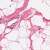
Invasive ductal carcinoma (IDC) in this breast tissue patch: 0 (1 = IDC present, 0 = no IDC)